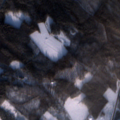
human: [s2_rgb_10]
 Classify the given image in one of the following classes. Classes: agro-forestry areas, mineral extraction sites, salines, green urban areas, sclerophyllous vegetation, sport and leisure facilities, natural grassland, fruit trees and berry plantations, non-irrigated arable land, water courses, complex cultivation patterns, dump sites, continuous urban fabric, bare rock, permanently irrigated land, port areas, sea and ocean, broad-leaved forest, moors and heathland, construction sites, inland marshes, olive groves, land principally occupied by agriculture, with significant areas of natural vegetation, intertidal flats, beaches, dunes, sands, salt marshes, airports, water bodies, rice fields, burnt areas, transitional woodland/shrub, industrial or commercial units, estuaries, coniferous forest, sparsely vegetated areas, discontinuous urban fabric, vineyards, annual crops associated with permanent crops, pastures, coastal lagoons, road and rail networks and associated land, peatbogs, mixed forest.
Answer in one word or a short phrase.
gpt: land principally occupied by agriculture, with significant areas of natural vegetation, broad-leaved forest, coniferous forest, mixed forest